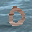
Label: 0